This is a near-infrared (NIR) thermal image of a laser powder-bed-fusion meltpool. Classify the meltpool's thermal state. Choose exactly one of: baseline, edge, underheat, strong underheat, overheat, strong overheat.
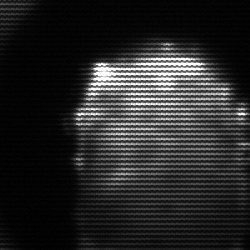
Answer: baseline